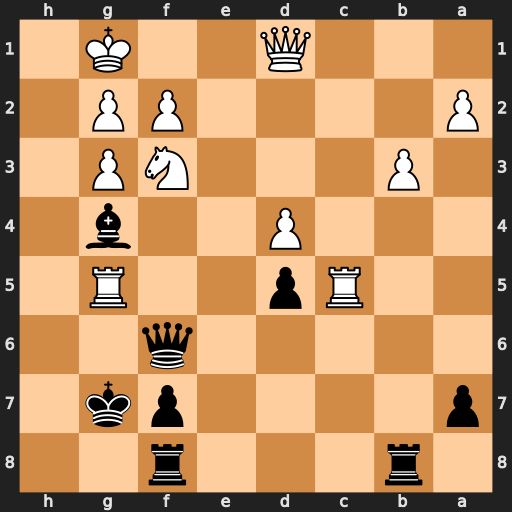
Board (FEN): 1r3r2/p4pk1/5q2/2Rp2R1/3P2b1/1P3NP1/P4PP1/3Q2K1
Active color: b
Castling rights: -
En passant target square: -
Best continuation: Qxg5 Nxg5 Bxd1